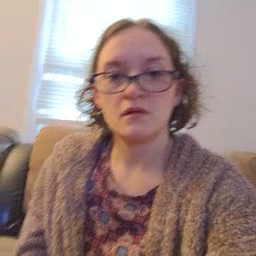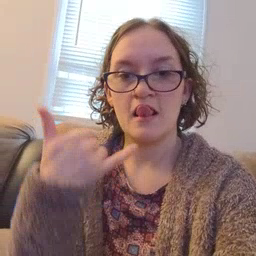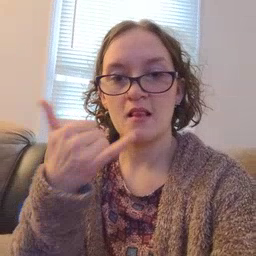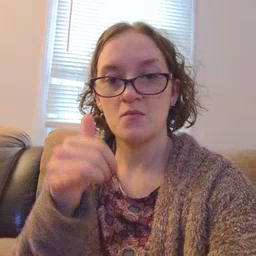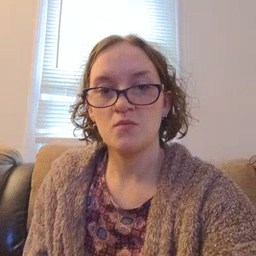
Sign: yellow